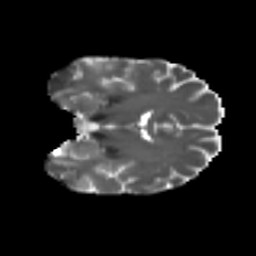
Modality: T2w
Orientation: coronal
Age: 52
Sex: female
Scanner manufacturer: ge
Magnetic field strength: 3 T
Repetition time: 7.8 s
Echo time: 0.0608 s